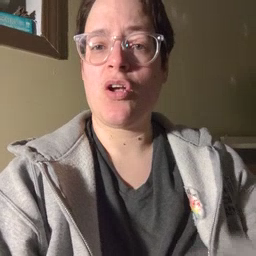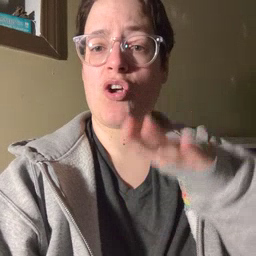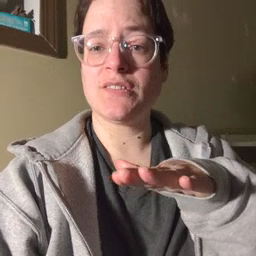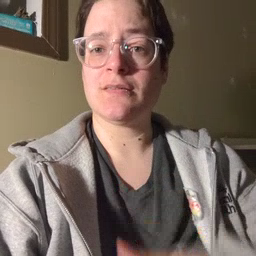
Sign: on